Question:
Building XAML WinRT application & noticed the RadialGradientBrush is nowhere to be found?
Where is the RadialGradientBrush in WinRT XAML?
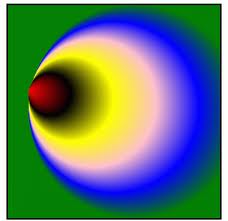
Answer: Unfortunately, in this initial version, RadialGrandientBrush is not supported.